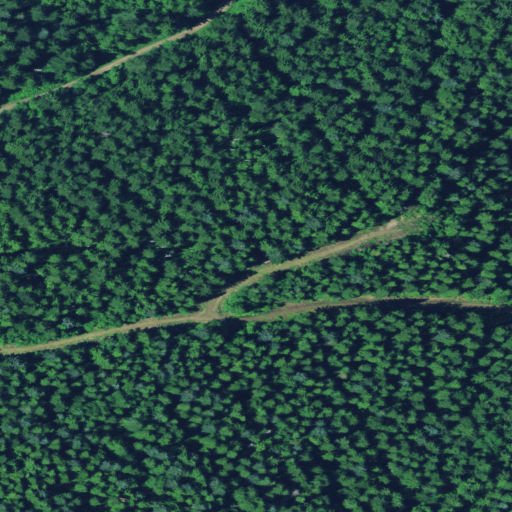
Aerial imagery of mountain in Oregon named Flat Iron Mountain containing evergreen forest, open development, and mixed forest